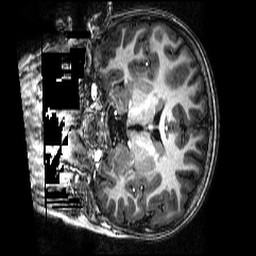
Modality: T1w
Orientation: coronal
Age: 8
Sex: male
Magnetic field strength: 3 T